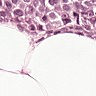
Metastatic tissue present: yes